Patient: sex F, age 56
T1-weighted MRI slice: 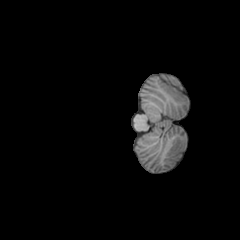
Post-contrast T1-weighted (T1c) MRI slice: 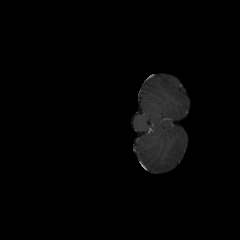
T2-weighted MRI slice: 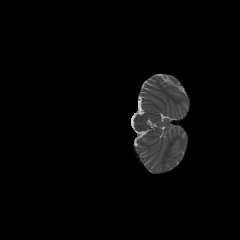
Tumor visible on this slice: no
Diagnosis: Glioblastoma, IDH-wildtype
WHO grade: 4